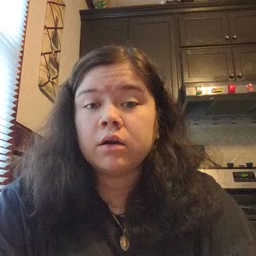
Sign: elephant